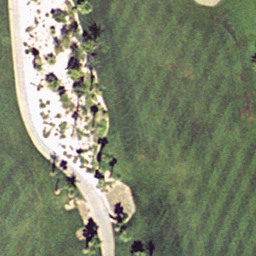
Label: golf course